Interaction volume radius: 5 \u00c5
Interaction volume height: 10 \u00c5
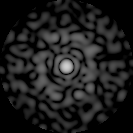
Disorder parameter: 0.8486